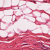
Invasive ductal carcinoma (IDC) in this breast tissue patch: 0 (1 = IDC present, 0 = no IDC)